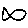
Label: fish